Question: I am generating 'xml' file dynamically and getting error when i include . 'Error: XML Parsing Error: undefined entity' !
By remove 'xml' generates perfectly. Here is the code i am using.
'''
$sqlNews = "SELECT * FROM news";
$runSqlNews = mysql_query($sqlNews);
while ($rowSqlNews = mysql_fetch_array($runSqlNews))
$arrSqlNews[] = $rowSqlNews;
header('Content-type: text/xml');
header('Pragma: public');
header('Cache-control: private');
header('Expires: -1');
echo "<?xml version="1.0" encoding="utf-8"?>";
echo '<xml>';
for($i=0;$i<count($arrSqlNews);$i++)
{
echo "<news>";
echo "<newsId>".$arrSqlNews[$i][id]."</newsId>";
echo "<newsAuthor>".$arrSqlNews[$i][news_author]."</newsAuthor>";
echo "<newsText>".$arrSqlNews[$i][news_text]."</newsText>";
echo "<description>".$arrSqlNews[$i][news_description]."</description>";
echo "".$arrSqlNews[$i][news_image]."";
echo "</news>";
}
echo '</xml>';
'''
Hope my question is clear. Thanks in Advance !!
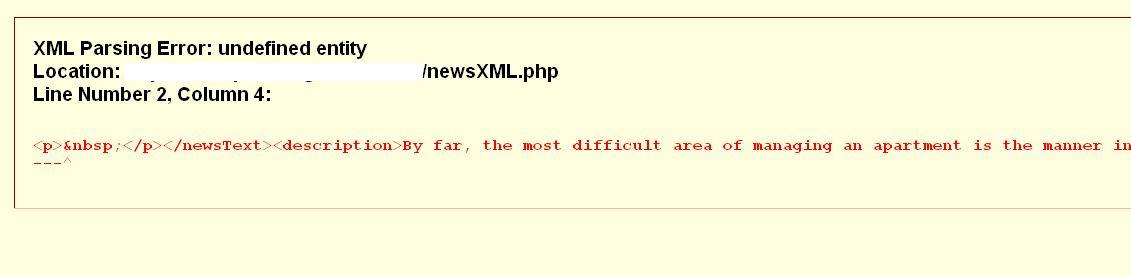
Answer: Consider adding <URL> tags whenever you work with strings, as special characters can break your XML parse.
'''
echo "<newsText><![CDATA[".$arrSqlNews[$i][news_text]."]]></newsText>";
'''